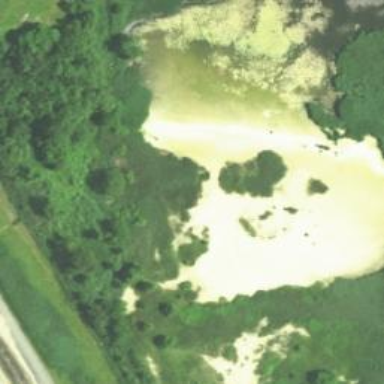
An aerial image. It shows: Marshy wetland area.